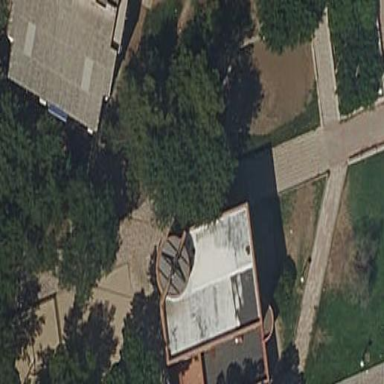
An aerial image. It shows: Church which is place of worship.